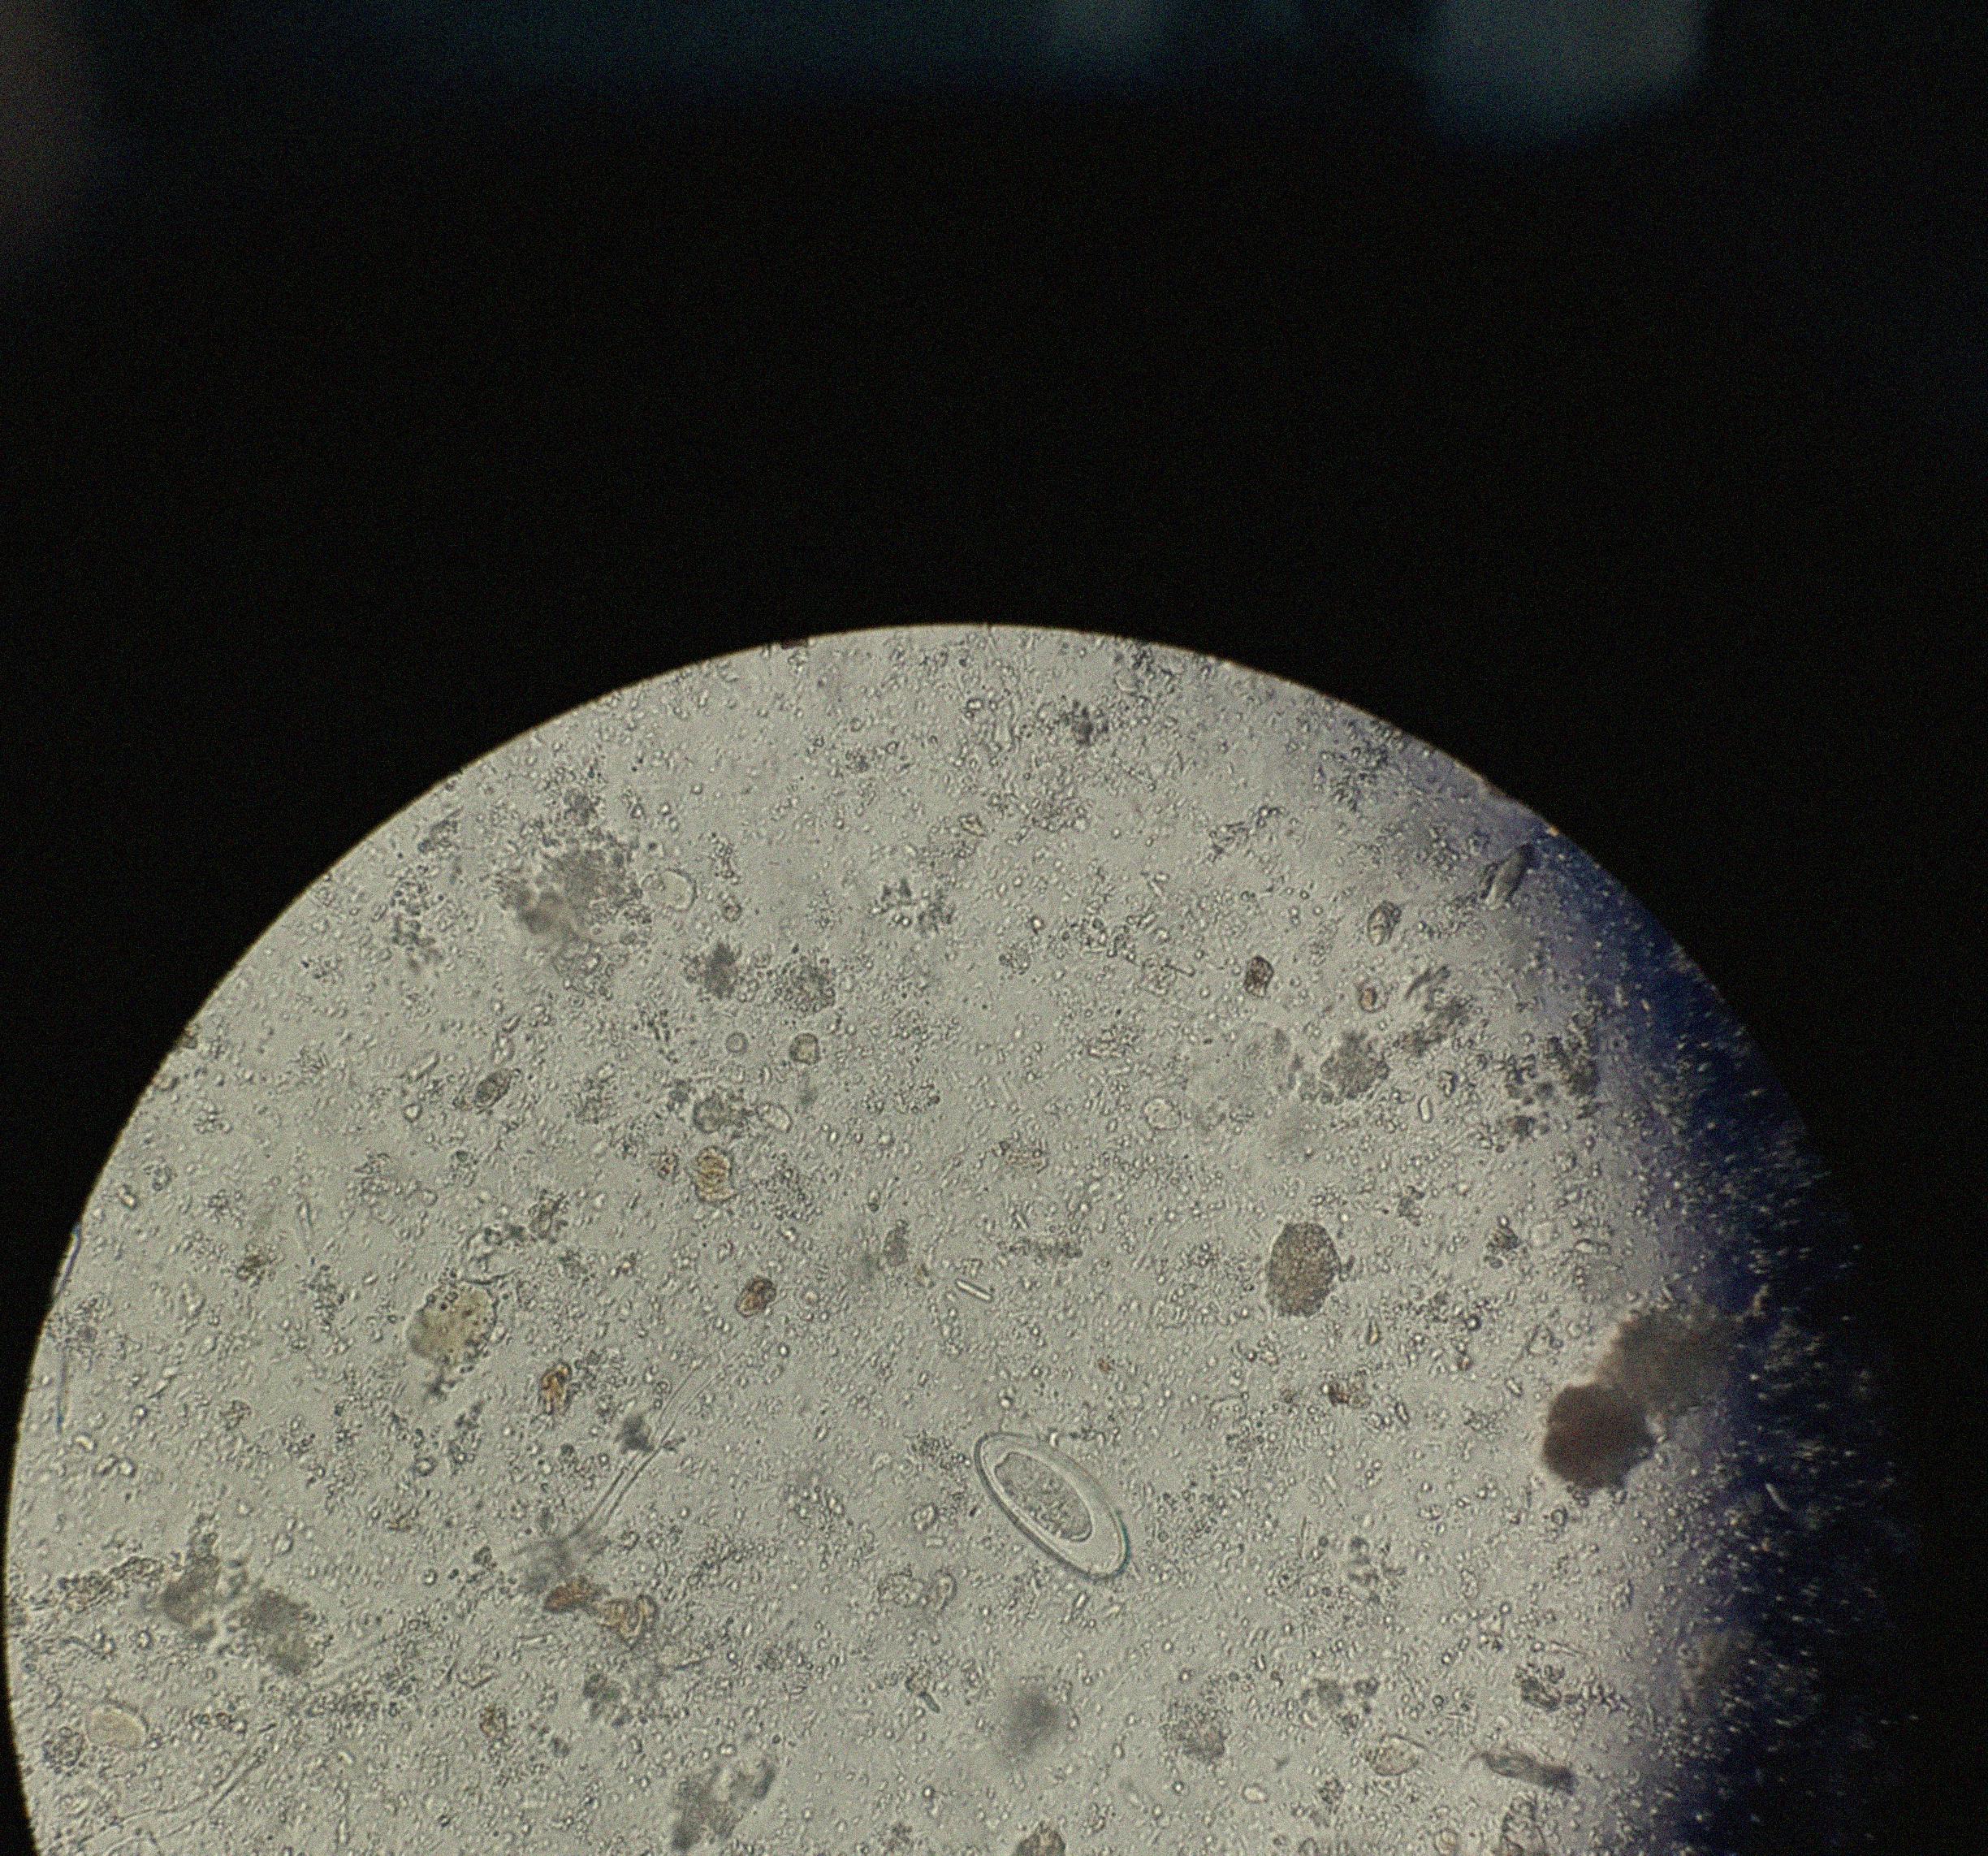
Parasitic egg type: Enterobius vermicularis